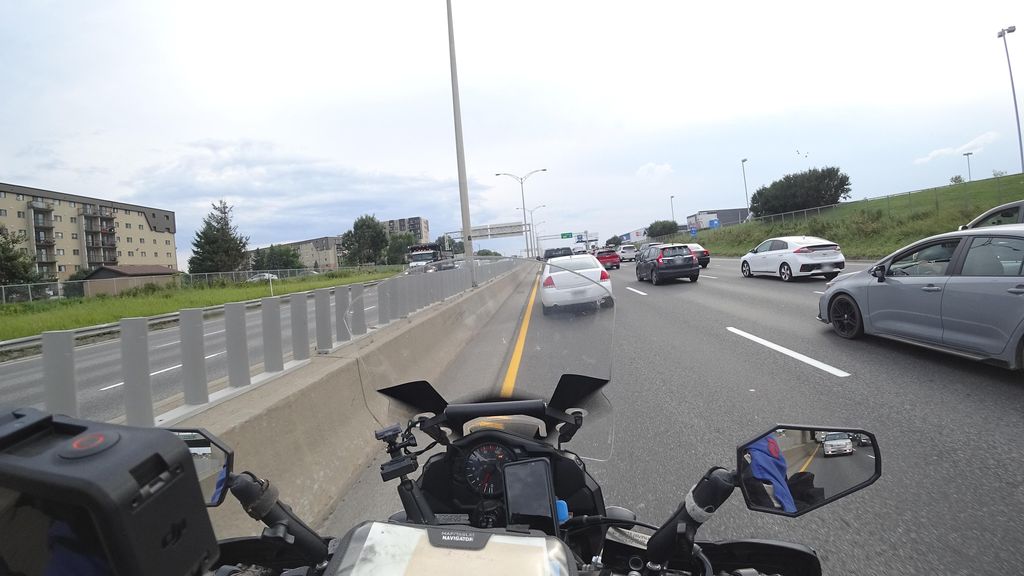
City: quebec_city